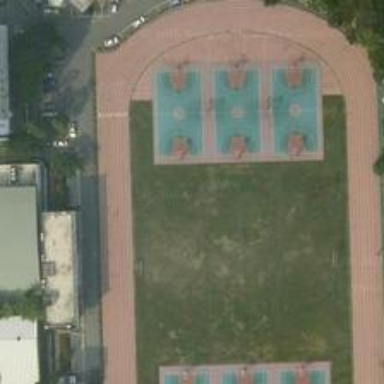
There are three basketball courts at both sides of the playground .